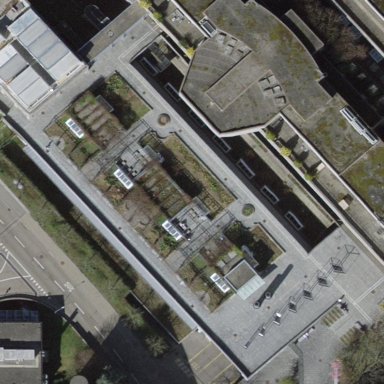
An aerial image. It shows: Hospital building.